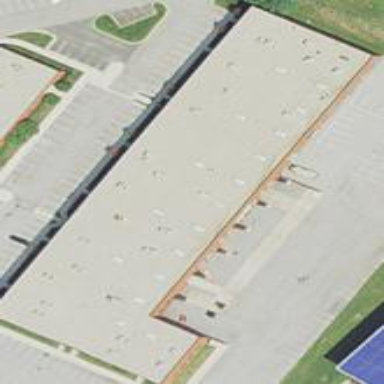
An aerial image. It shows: Commercial building.